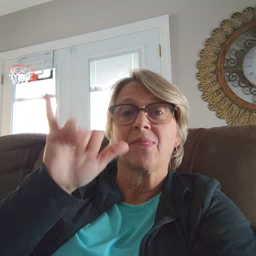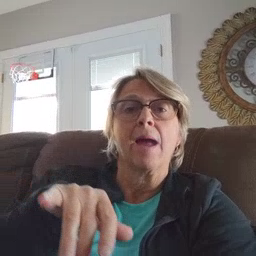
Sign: that